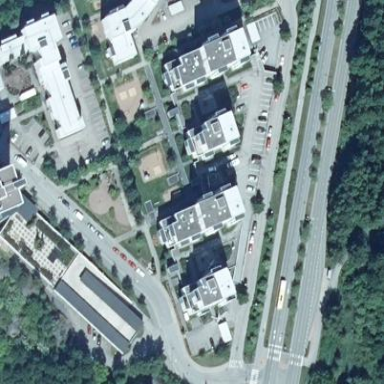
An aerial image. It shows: Parking area with parking building nearby.